九年级 · 组合几何学
如图, $A B$ 是 $\odot O$ 的直径, 点 $C$ 为 $\odot O$ 外一点, $C A 、 C D$ 是 $\odot O$ 的切线, $A 、 D$ 为切点, 连接 $B D 、 A D$.若 $\angle A C D=48^{\circ}$, 则 $\angle D B A$ 的大小是 $(\quad)$

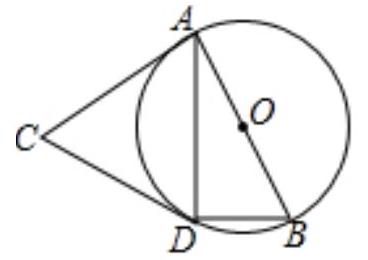
A. $32^{\circ}$
B. $48^{\circ}$
C. $60^{\circ}$
D. $66^{\circ}$
答案: D
解析: 解: $\because C A 、 C D$ 是 $\odot O$ 的切线,

$\therefore C A=C D$,

$\because \angle A C D=48^{\circ}$,

$\therefore \angle C A D=\angle C D A=66^{\circ}$,

$\because C A \perp A B, A B$ 是直径,

$\therefore \angle A D B=\angle C A B=90^{\circ}$,

$\therefore \angle D B A+\angle D A B=90^{\circ}, \angle C A D+\angle D A B=90^{\circ}$,

$\therefore \angle D B A=\angle C A D=66^{\circ}$,

故选: $D$.

根据切线长定理可知 $C A=C D$, 求出 $\angle C A D$, 再证明 $\angle D B A=\angle C A D$ 即可解决问题.

本题考查切线长定理和切线的性质、等腰三角形的性质、直径所对的圆周角是直角等知识, 解题的关键是灵活运用所学知识解决问题, 属于中考常考题型.